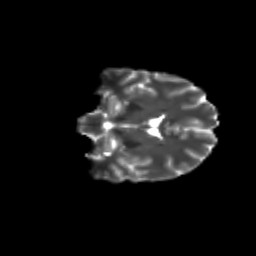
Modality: T2w
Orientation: coronal
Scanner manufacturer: siemens
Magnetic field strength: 3 T
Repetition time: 9.2 s
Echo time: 0.084 s